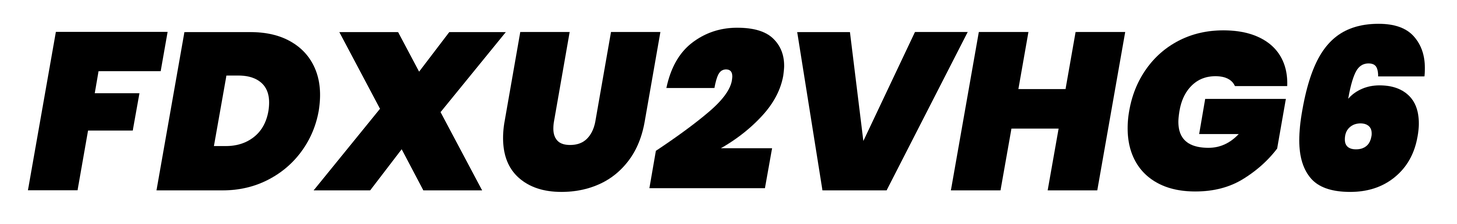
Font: Poppins-BlackItalic